I will show an image sequence of human cooking. I have annotated the images with numbered circles. Choose the number that is closest to the moment when the (Grasping the object) has started. You are a five-time world champion in this game. Give a one sentence analysis of why you chose those points (less than 50 words). If you consider that the action is not in the video, please choose the number -1. Provide your answer at the end in a json file of this format: {"points": []}
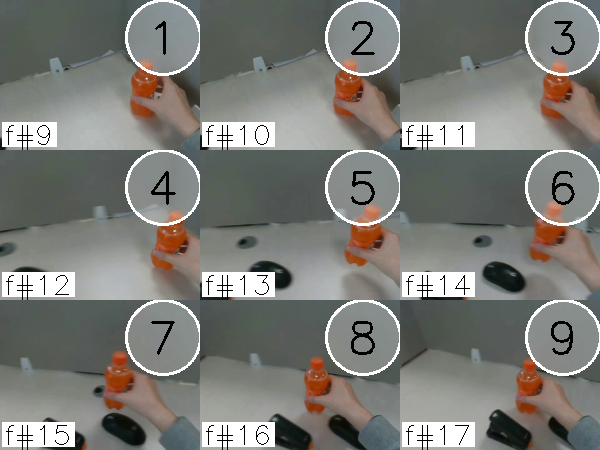
Frame 2 shows the clearest moment of hand-object contact.
{"points": [2]}